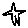
Label: star